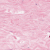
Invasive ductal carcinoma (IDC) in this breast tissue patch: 0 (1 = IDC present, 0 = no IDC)